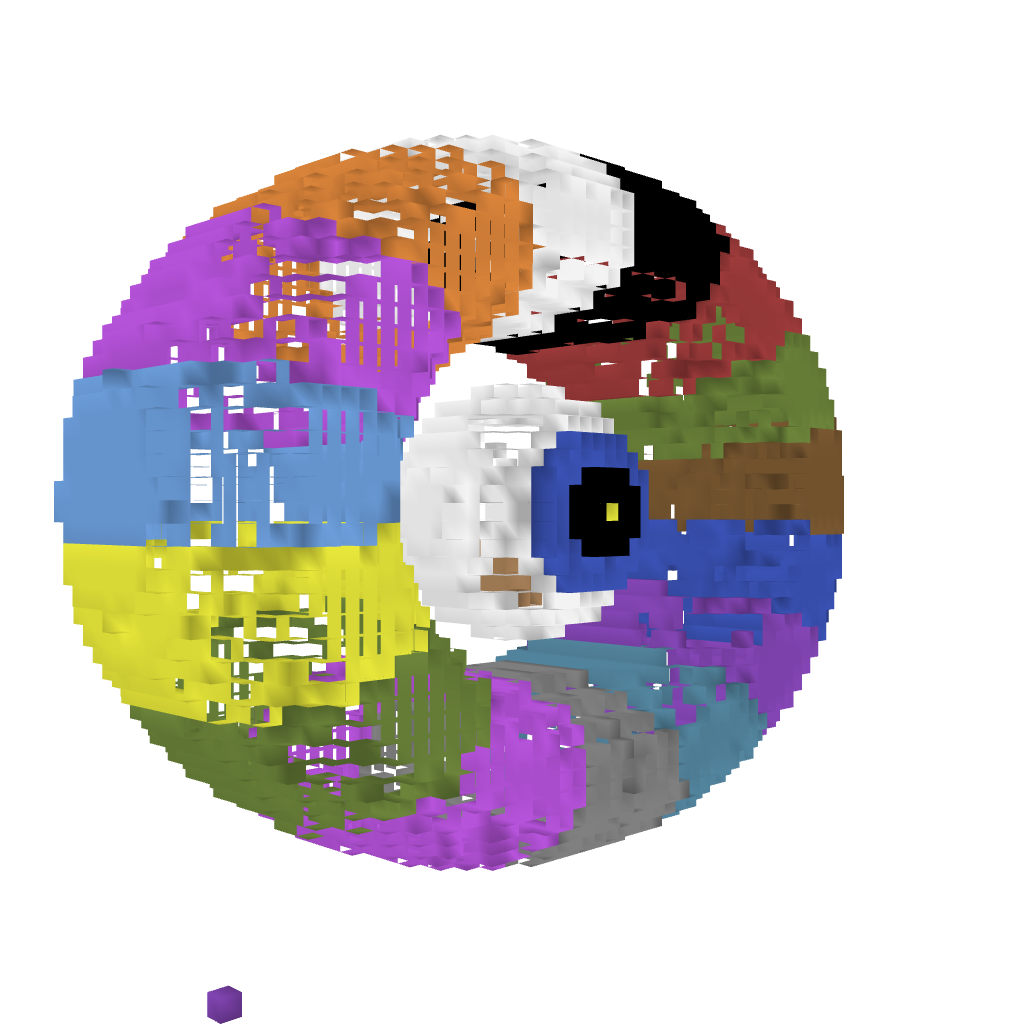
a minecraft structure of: Colored Eye high quality